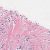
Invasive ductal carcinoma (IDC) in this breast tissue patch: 1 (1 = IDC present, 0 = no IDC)